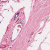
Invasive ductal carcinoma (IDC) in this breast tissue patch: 0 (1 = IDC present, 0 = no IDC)